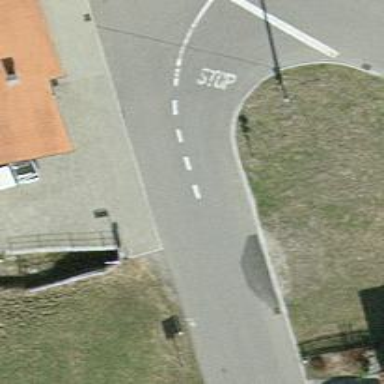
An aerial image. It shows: Bus stop with platform for public transport.